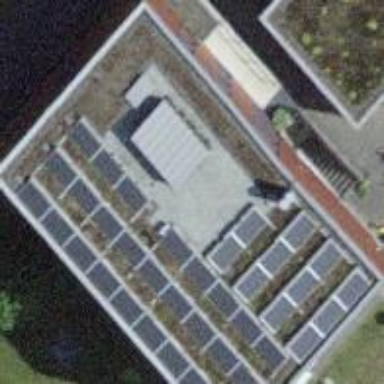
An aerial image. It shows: Solar power generator.